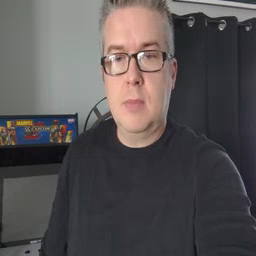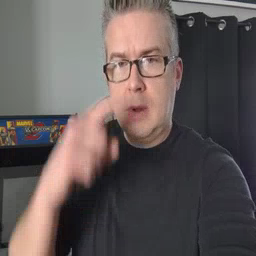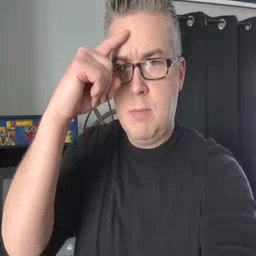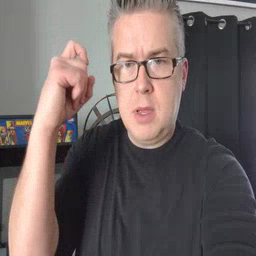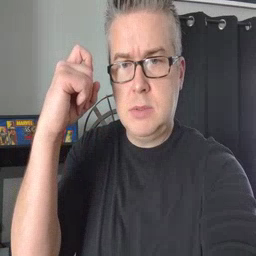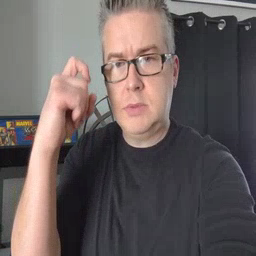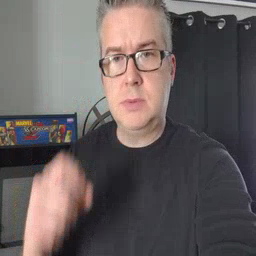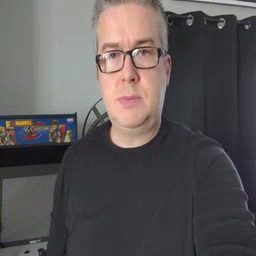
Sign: because